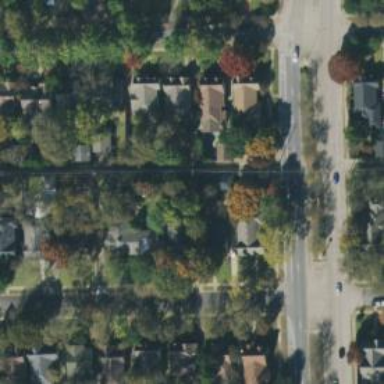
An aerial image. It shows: Alley classified as service road.